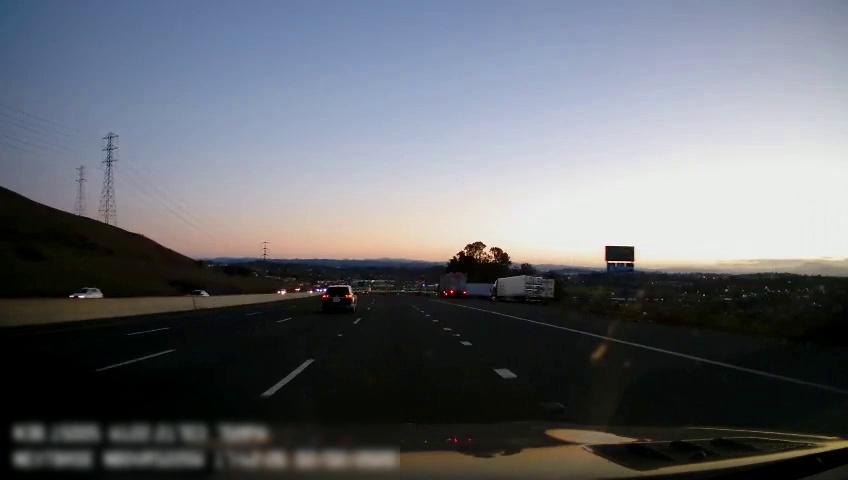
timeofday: Dusk/Dawn/Twilight
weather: Sunny
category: Drivable Space
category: Vehicles | SUV
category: Vehicles | Truck
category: Vehicles | Truck
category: Vehicles | Truck
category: Vehicles | Car
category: Vehicles | Car
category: Lanes | Current Lane
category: Lanes | Current Lane
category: Lanes | Alternate Lane
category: Lanes | Alternate Lane
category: Lanes | Alternate Lane